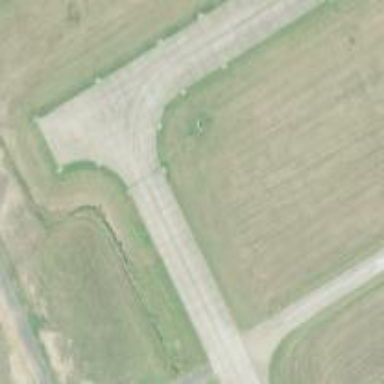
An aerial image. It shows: View of taxiway at the airport.